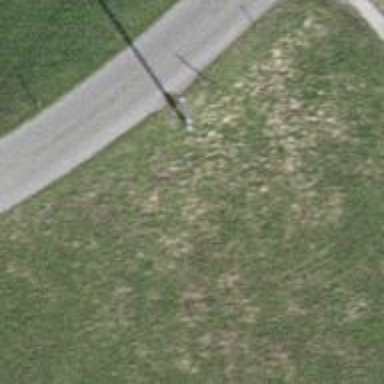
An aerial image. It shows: Power pole.